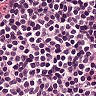
Metastatic tissue present: no